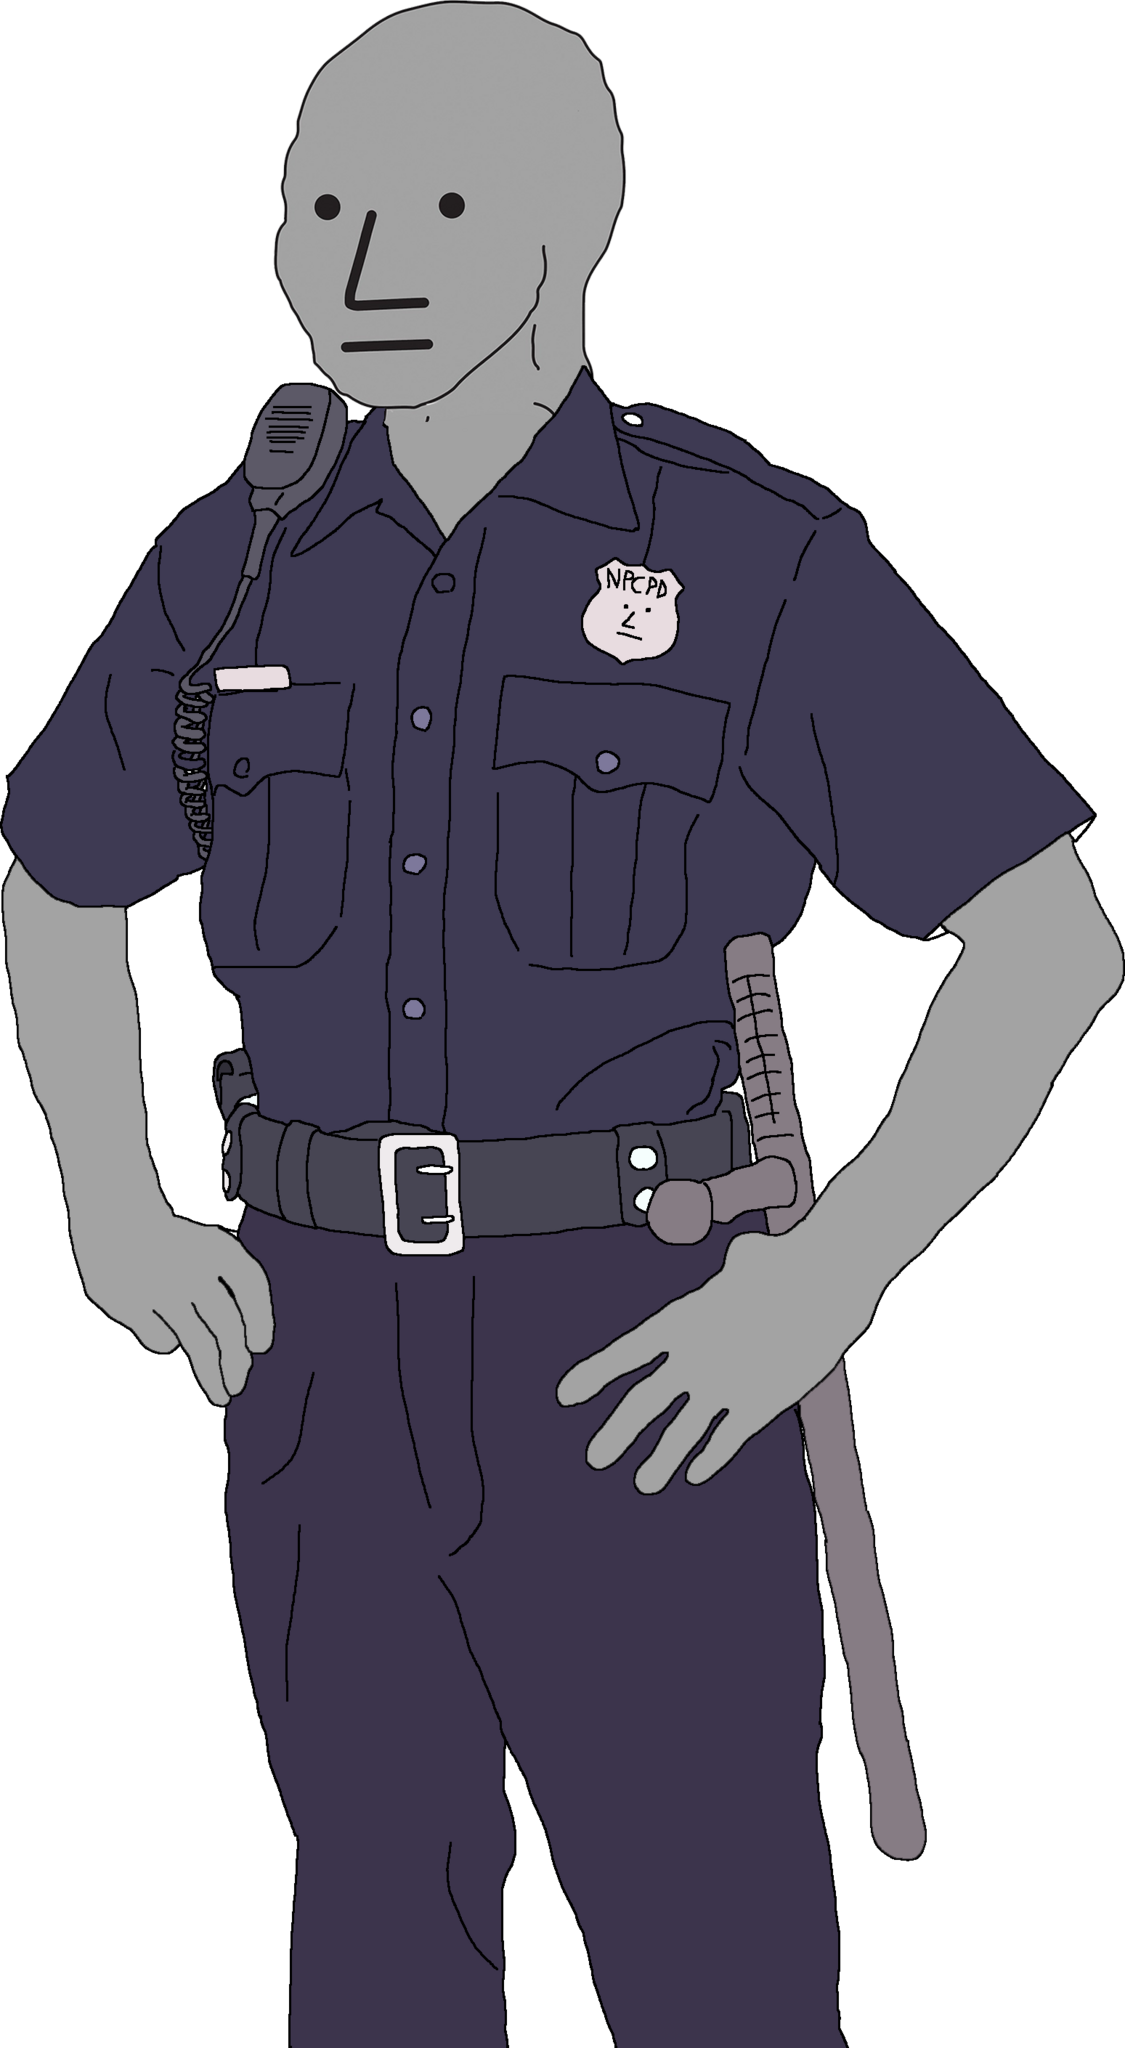
Label: 5_NPC